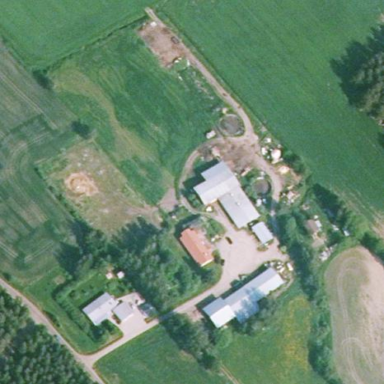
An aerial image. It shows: Farmyard area.